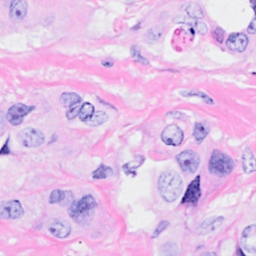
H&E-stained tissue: Breast